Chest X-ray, PA view. Patient: 68 years old, sex M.
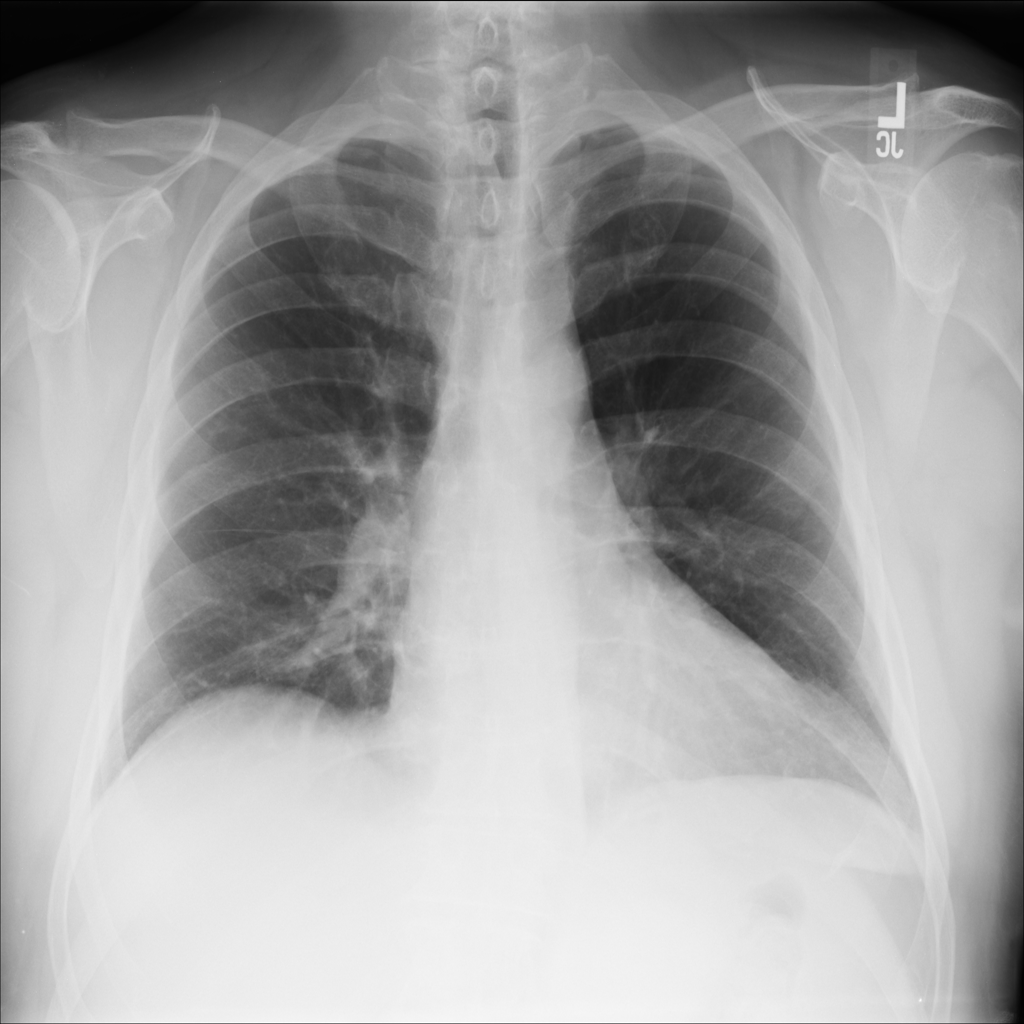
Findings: No Finding